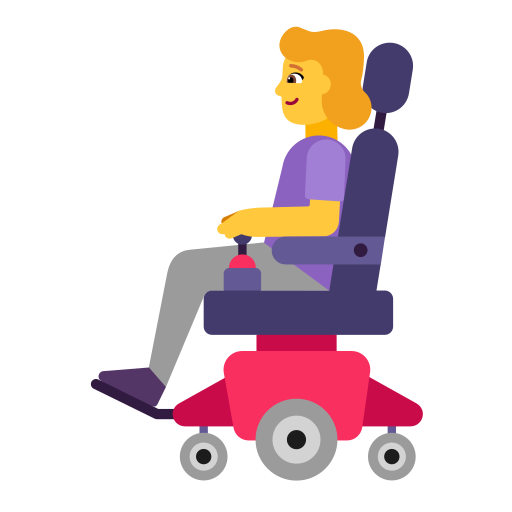
woman in motorized wheelchair flat default